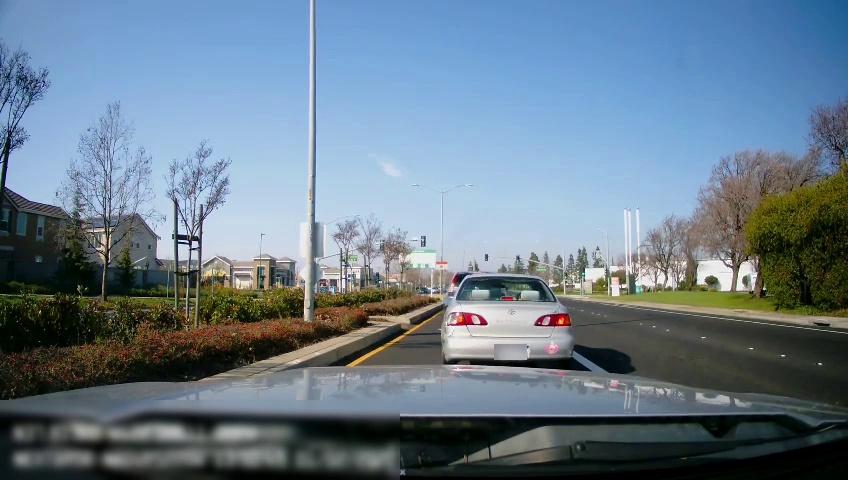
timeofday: Day
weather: Sunny
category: Drivable Space
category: Vehicles | SUV
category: Vehicles | Car
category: Lanes | Current Lane
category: Lanes | Alternate Lane
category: Lanes | Current Lane
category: Lanes | Current Lane
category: Traffic | Lights
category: Traffic | Lights